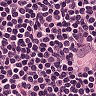
Metastatic tissue present: yes